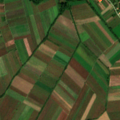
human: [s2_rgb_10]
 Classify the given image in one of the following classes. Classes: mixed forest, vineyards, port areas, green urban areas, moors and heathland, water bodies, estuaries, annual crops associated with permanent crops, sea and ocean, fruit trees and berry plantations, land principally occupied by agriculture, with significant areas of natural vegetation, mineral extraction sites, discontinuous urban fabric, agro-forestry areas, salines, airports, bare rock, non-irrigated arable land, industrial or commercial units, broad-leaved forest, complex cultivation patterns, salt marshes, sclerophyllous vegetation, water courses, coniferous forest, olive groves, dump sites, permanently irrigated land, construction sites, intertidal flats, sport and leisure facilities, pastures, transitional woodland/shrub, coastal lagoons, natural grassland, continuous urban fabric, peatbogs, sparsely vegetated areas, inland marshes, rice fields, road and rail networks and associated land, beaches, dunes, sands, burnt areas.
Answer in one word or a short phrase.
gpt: non-irrigated arable land, land principally occupied by agriculture, with significant areas of natural vegetation